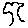
Label: tree